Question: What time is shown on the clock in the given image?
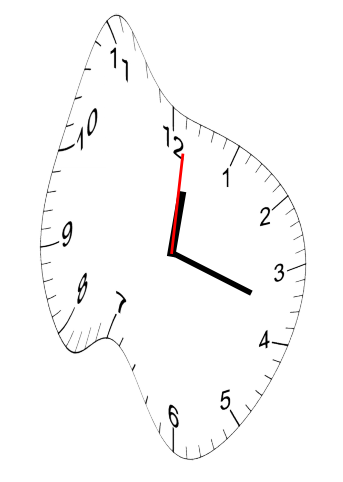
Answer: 12:18:01